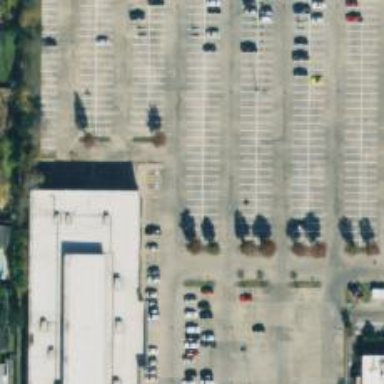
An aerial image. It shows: Parking space is available.